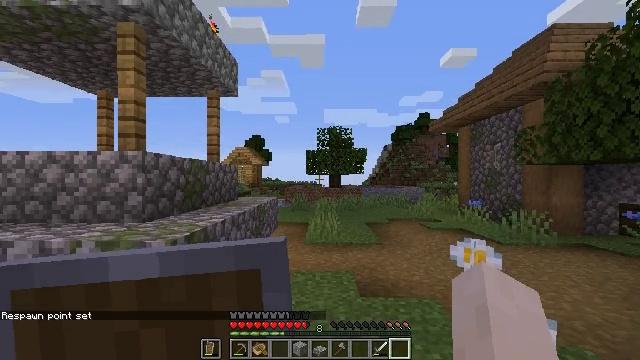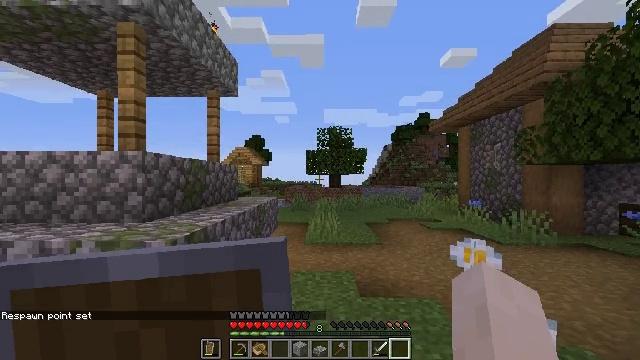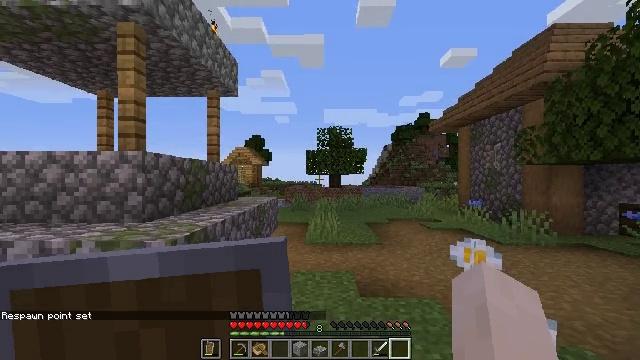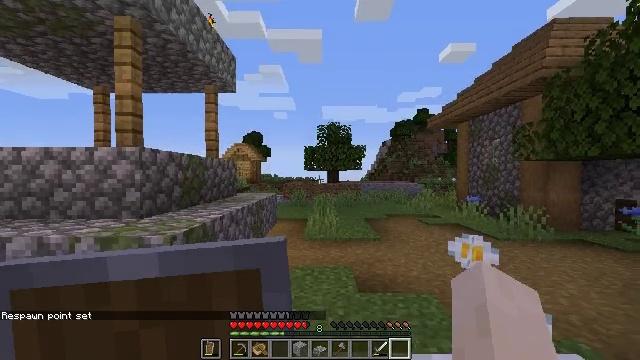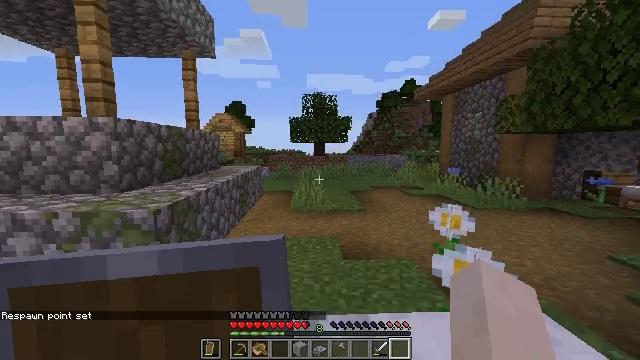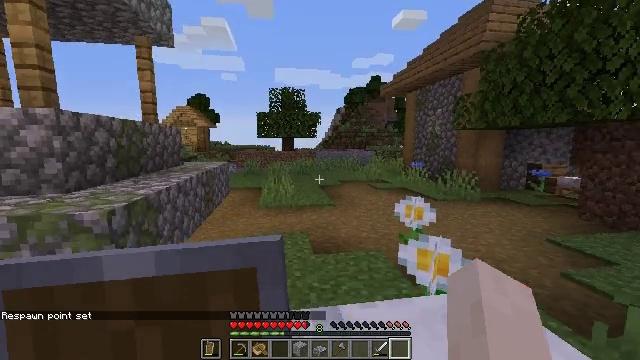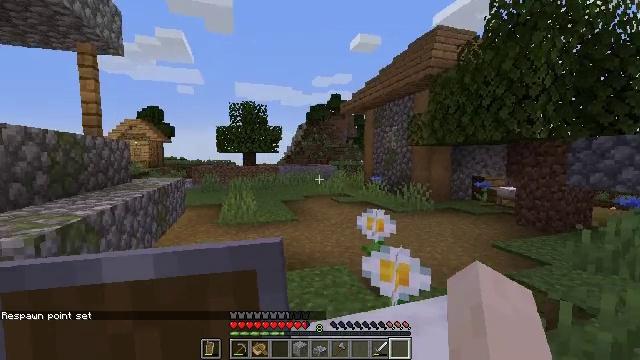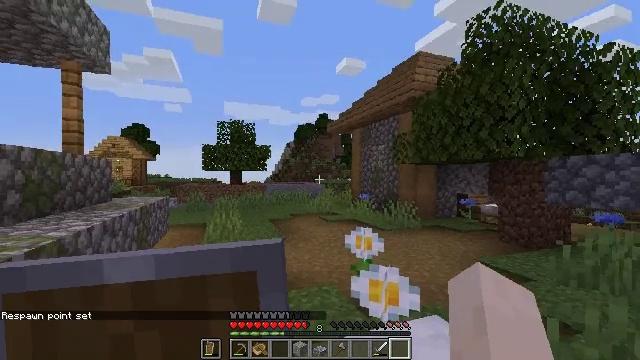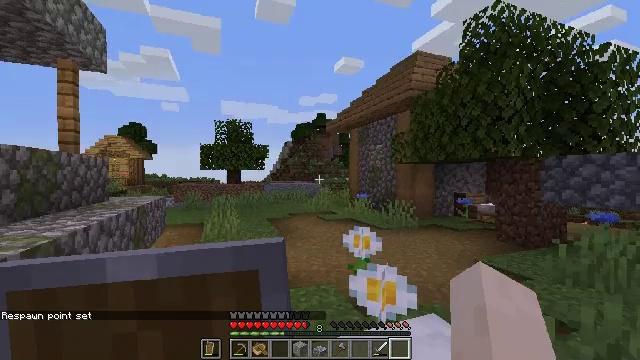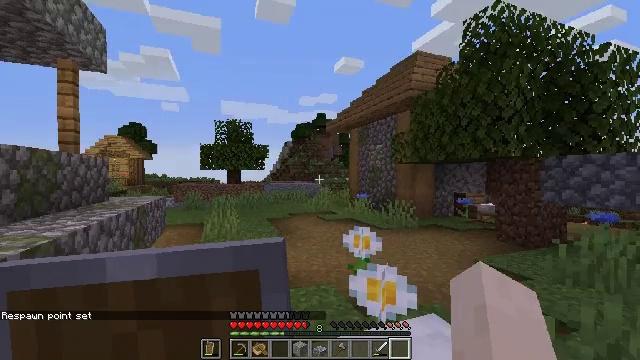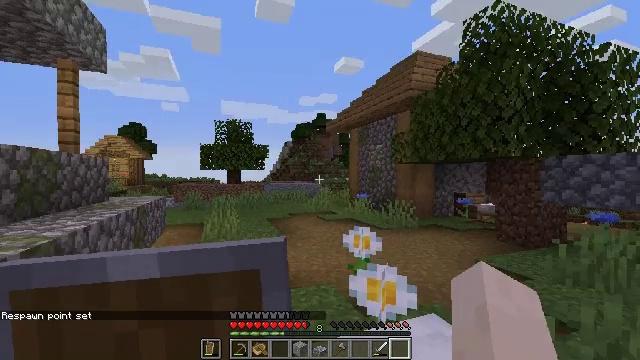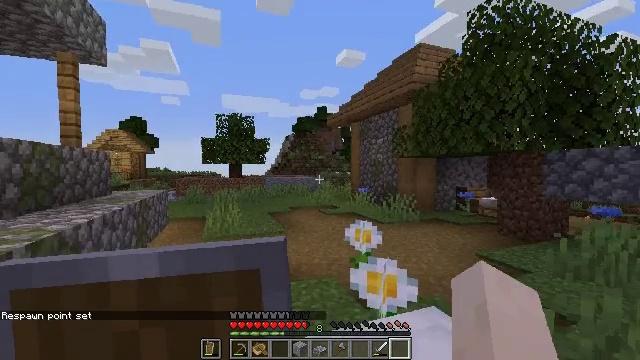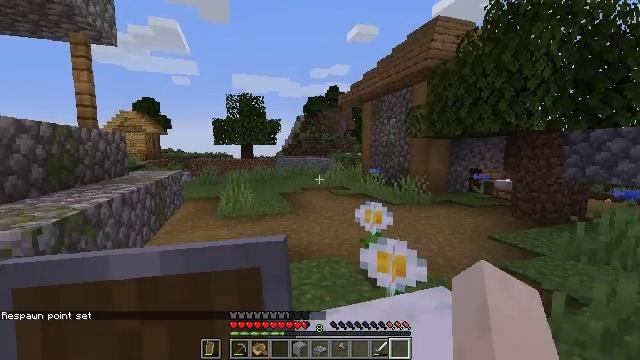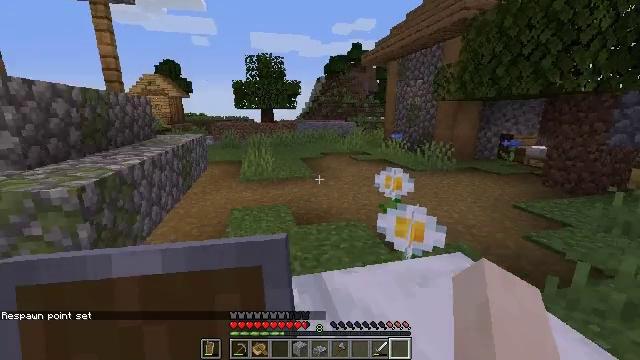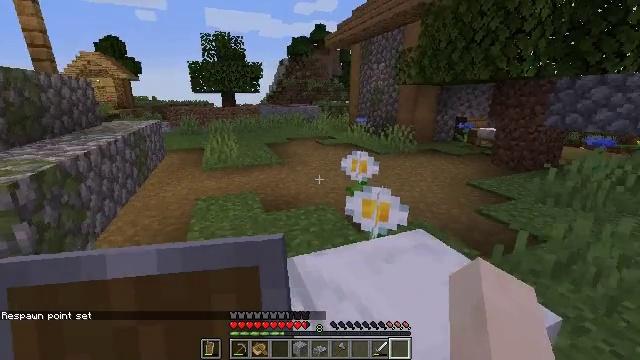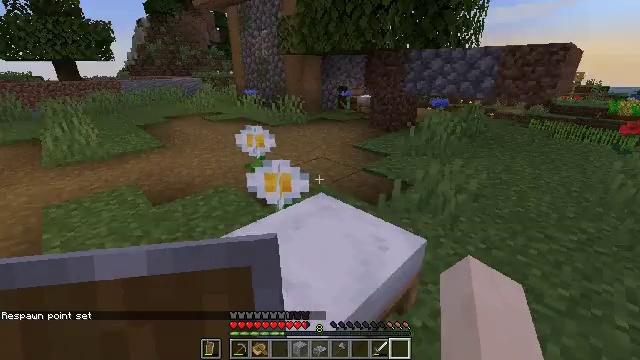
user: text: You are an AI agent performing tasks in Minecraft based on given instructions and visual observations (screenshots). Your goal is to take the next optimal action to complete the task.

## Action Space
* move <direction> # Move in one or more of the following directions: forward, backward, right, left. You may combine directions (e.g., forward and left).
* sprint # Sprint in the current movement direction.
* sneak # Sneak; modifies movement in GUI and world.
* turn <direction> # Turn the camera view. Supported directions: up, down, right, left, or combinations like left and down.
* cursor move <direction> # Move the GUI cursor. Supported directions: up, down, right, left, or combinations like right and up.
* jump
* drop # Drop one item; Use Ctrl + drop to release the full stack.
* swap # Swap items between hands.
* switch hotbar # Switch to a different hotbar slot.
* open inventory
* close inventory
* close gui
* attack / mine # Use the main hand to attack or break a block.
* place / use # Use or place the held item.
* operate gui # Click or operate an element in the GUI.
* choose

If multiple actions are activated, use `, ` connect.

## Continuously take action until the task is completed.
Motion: motion action
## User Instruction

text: Collect the bell.
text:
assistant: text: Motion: no_op
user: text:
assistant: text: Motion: no_op
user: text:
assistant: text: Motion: no_op
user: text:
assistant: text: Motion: turn right and down
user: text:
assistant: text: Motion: turn right and down
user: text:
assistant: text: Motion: turn right and up
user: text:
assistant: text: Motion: turn right and up
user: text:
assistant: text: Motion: no_op
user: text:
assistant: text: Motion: no_op
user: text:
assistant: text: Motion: no_op
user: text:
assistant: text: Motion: turn down
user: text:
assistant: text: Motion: turn left and down
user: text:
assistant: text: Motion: turn left and down
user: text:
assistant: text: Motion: turn right and down
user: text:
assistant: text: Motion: turn right and down
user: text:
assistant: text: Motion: turn right and down
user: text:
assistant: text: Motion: turn right and down
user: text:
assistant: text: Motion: turn right
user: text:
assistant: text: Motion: turn right
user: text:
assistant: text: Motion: turn right
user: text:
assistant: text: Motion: turn right
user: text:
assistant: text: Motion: turn right and up
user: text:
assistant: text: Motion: turn right and up
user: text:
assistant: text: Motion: turn right
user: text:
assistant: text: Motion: turn right
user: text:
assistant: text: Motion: turn right
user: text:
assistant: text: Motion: turn right
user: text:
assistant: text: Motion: turn right
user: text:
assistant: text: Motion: turn right
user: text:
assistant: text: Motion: turn right